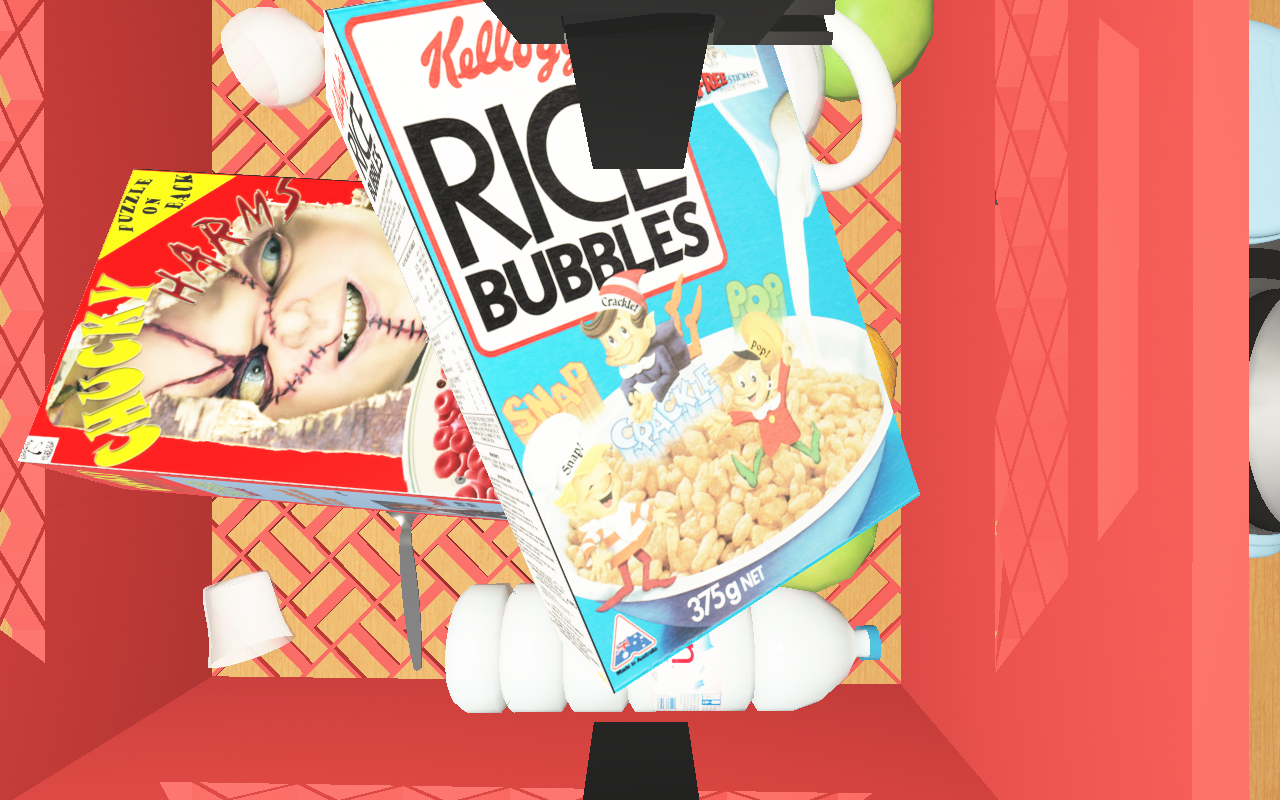
Objects in the scene:
carafe
apple
orange
spoon
plate
glass
wineglass
cereal box
biscuit box